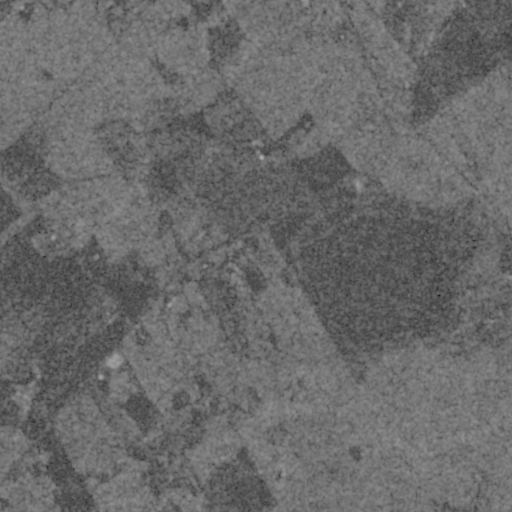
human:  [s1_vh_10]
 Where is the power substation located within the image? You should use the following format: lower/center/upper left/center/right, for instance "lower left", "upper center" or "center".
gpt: The power substation is located in the lower left of the image.
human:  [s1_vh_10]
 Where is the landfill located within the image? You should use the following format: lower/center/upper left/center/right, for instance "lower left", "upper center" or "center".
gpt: There is no landfill in the image.

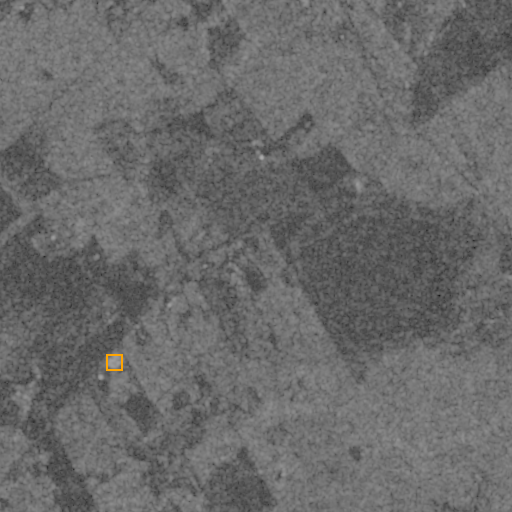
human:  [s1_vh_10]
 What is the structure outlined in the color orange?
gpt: The structure outlined in orange is a power substation.
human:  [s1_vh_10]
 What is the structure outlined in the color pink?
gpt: There is no pink outline.